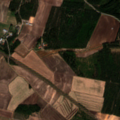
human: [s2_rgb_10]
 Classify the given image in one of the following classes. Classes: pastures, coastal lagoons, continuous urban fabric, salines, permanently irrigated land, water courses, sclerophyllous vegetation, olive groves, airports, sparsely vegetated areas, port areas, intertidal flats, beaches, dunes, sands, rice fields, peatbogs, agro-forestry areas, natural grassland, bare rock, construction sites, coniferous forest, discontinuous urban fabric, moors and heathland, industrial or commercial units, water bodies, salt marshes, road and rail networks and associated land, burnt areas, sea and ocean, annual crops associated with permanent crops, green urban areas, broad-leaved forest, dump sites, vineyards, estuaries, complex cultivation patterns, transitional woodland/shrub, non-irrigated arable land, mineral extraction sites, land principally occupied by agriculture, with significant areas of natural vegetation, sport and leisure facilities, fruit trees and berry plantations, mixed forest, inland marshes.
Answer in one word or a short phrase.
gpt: non-irrigated arable land, land principally occupied by agriculture, with significant areas of natural vegetation, coniferous forest, mixed forest